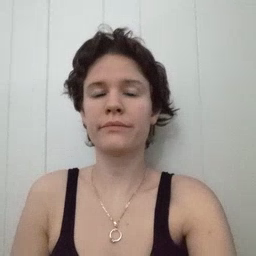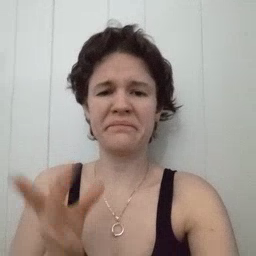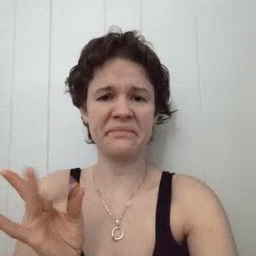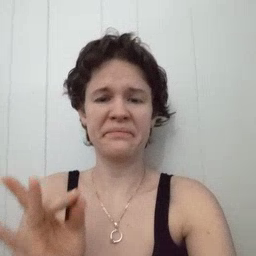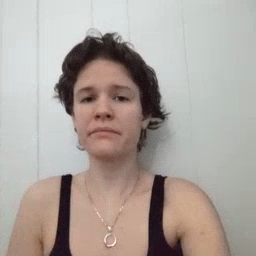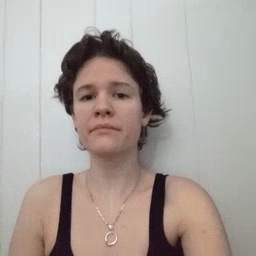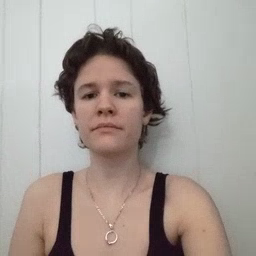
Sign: sticky